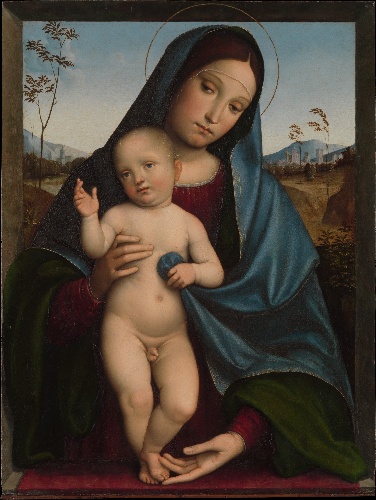
Title: Madonna and Child
Artist: Francesco Francia
Artist bio: Italian, Bologna ca. 1447–1517 Bologna
Date: 1490s
Object type: Painting
Classification: Paintings
Medium: Oil on wood
Dimensions: 24 x 18 1/8 in. (61 x 46 cm)
Department: European Paintings
Credit line: Gift of Lewis C. Ledyard III, Mrs. Victor Onet, and Mrs. T. F. Turner, in memory of Lewis C. Ledyard, 1982
Accession year: 1982
Repository: Metropolitan Museum of Art, New York, NY
Tags: Madonna and Child